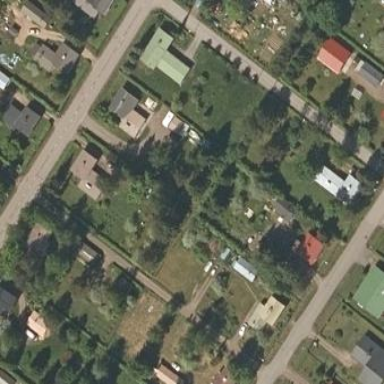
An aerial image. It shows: Residential area.